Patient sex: F
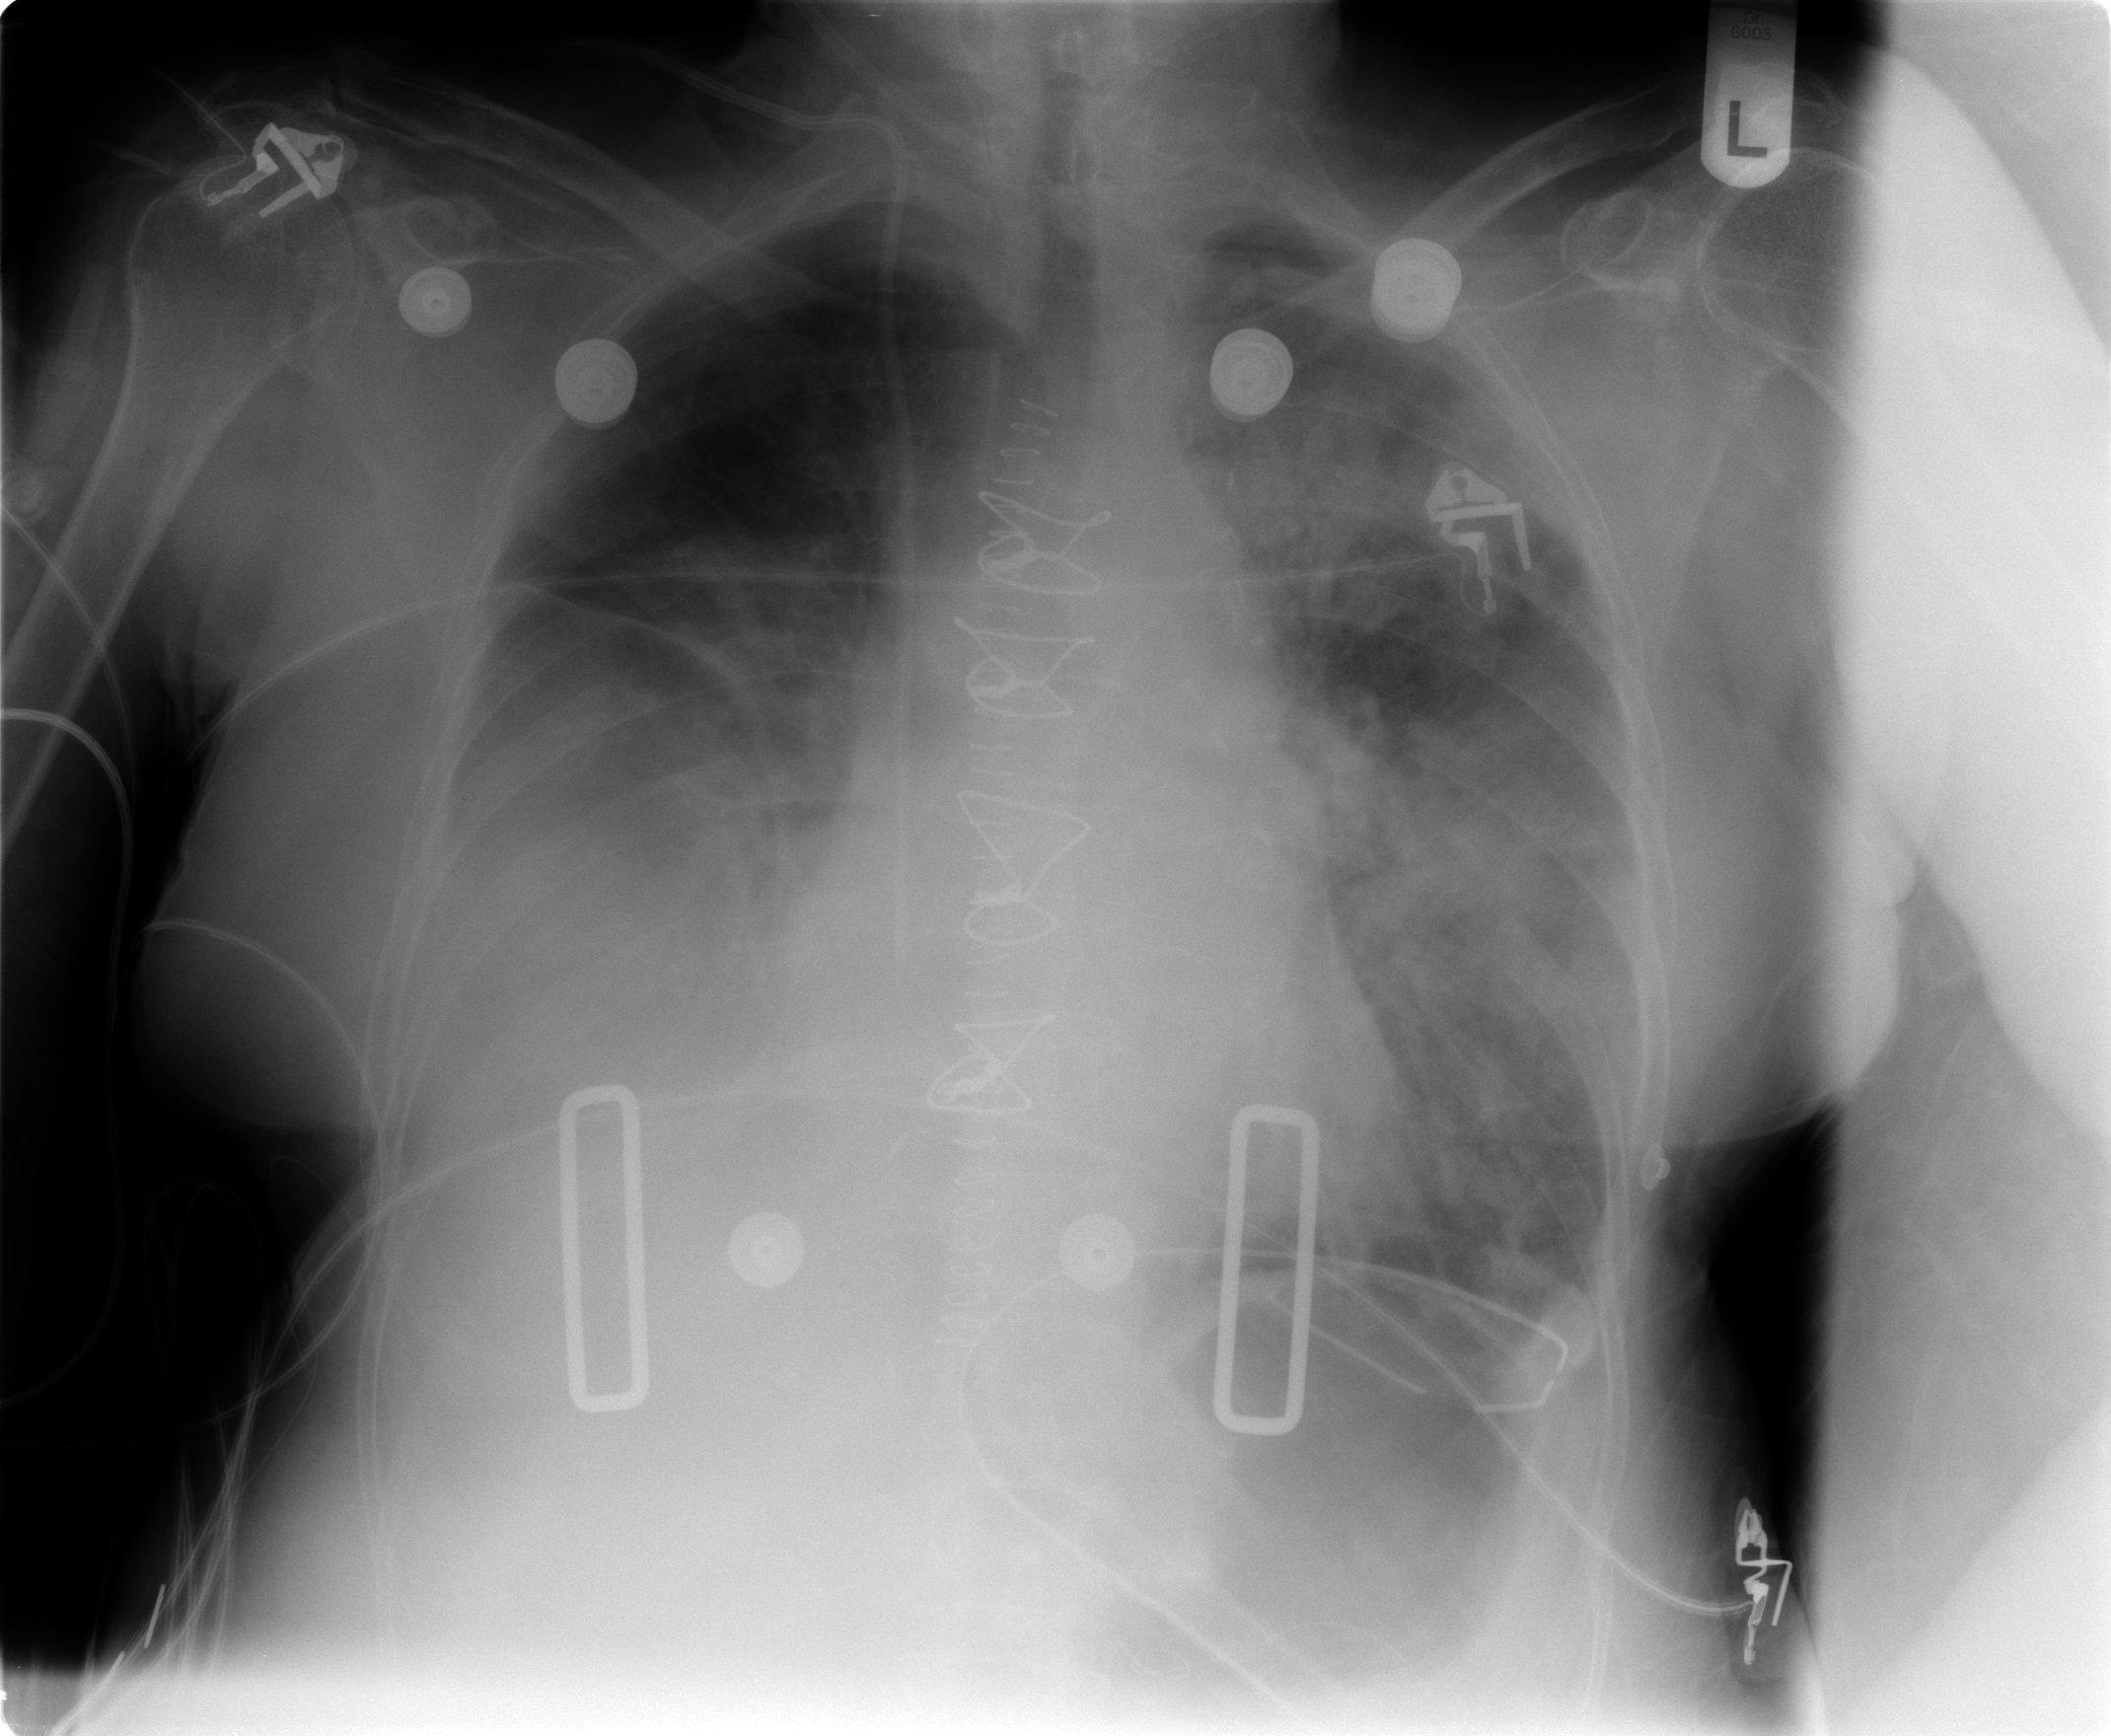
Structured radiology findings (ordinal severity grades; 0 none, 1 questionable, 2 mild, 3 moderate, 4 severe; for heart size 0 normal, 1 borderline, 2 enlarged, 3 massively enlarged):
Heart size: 0
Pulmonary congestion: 2
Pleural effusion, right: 3
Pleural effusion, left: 2
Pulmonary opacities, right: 0
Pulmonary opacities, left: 3
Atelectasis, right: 2
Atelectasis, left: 3